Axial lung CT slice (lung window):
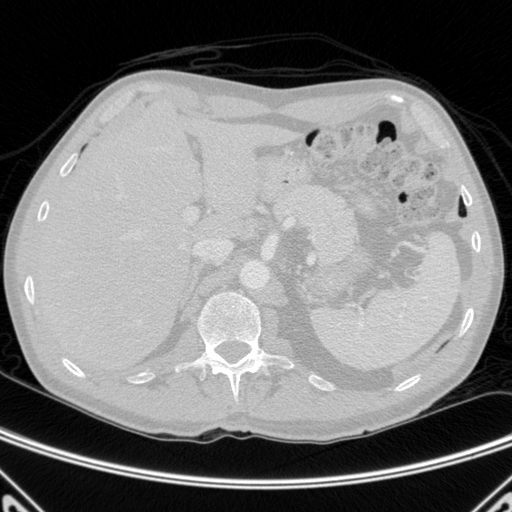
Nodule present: no